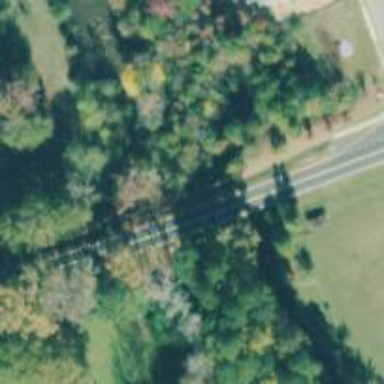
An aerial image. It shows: Culvert tunnel.